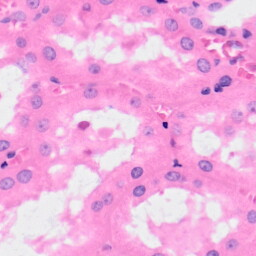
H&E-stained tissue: Kidney